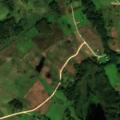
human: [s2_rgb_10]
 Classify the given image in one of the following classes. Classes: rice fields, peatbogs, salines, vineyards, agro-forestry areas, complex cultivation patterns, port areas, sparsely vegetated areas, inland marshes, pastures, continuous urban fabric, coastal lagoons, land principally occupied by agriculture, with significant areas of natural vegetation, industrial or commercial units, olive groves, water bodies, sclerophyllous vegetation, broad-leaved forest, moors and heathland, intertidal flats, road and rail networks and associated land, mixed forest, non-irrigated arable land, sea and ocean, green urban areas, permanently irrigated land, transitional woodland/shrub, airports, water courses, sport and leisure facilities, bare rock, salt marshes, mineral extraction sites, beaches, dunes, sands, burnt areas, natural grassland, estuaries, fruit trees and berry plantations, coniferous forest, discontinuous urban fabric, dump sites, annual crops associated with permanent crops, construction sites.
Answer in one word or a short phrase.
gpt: pastures, complex cultivation patterns, land principally occupied by agriculture, with significant areas of natural vegetation, transitional woodland/shrub, water bodies